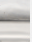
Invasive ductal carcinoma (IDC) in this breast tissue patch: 0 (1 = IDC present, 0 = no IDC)